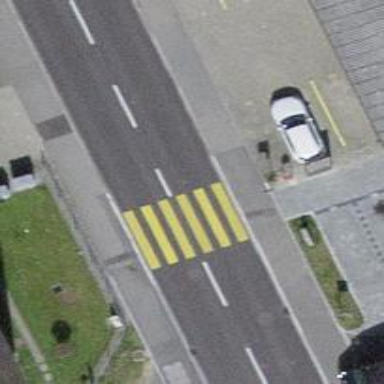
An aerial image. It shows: Uncontrolled zebra crossing with notable zebra markings.